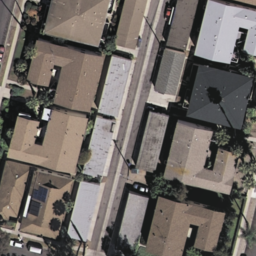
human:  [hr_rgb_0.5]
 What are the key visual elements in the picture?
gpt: dense residential